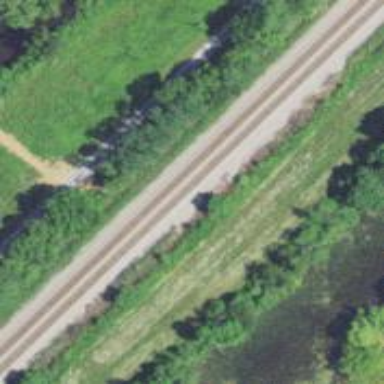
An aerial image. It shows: Railway track.